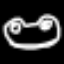
Label: frog